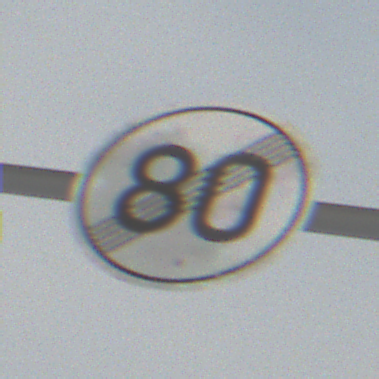
Verkehrszeichen: EndeGeschwindigkeit80
Umgebung: Outdoor, Nature
Tageszeit: MorningAfternoon
Wetter: Overcast
Licht: Natural
Jahreszeit: Winter
Kontrast: LowContrast